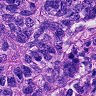
Metastatic tissue present: yes